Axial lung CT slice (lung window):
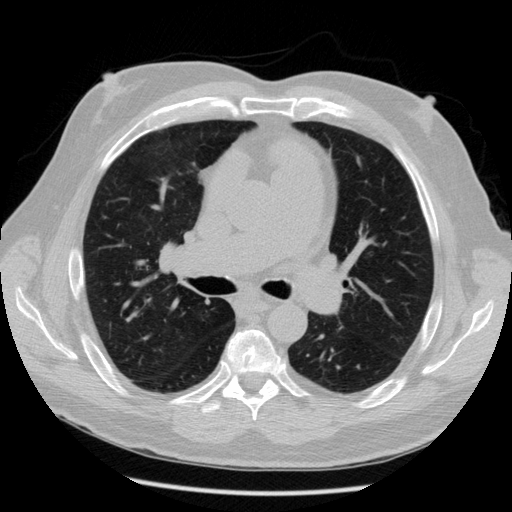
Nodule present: no